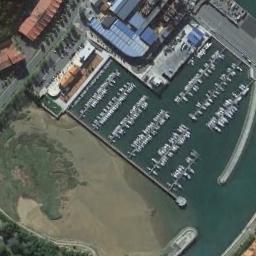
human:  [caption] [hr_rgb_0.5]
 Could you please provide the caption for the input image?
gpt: There are many ships in the harbor .

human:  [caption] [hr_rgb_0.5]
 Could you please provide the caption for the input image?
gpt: Many ships moored neatly on the sea next to the harbor next to the buildings and lawns .

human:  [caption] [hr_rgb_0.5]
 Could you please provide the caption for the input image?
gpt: The harbor with lots of neatly docked boats is surrounded by some buildings and a clearing .

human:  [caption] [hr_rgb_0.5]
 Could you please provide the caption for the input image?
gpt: There is a white building beside the harbor .

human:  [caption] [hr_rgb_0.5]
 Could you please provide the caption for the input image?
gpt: There are some blue buildings and brown buildings beside the harbor .